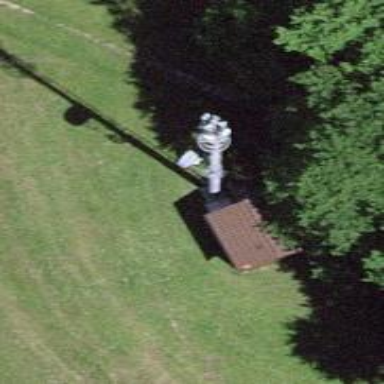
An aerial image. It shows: Communication tower.